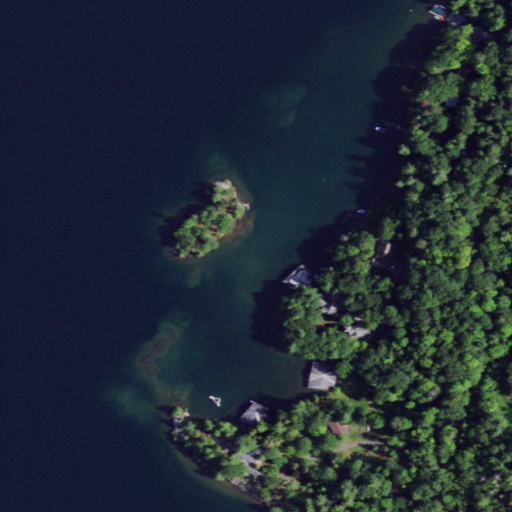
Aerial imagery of island in New York named Mallory Island containing open water, evergreen forest, open development, deciduous forest, grassland, and low intensity development